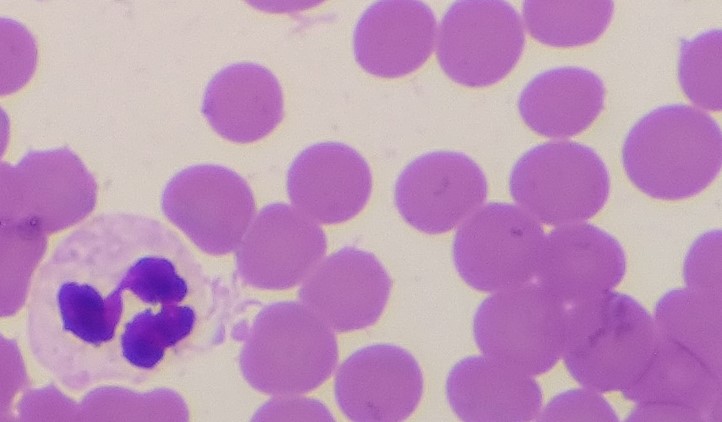
White blood cell type: Neutrophil